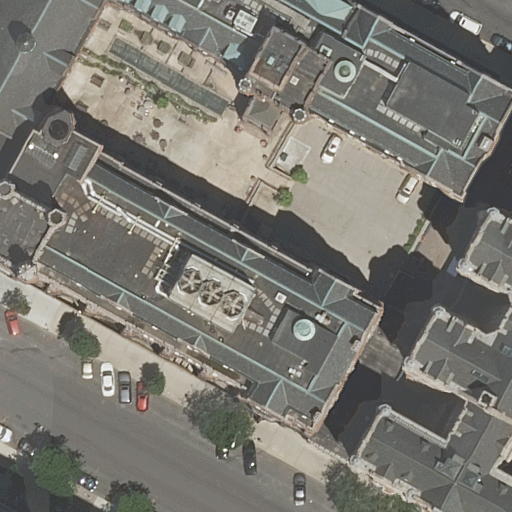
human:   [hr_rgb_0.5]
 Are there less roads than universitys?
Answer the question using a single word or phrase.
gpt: yes

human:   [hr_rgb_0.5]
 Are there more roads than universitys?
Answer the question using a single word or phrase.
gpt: no

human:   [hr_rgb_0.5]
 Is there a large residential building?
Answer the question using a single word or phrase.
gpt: yes

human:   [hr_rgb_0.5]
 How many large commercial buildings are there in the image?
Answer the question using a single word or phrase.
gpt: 0

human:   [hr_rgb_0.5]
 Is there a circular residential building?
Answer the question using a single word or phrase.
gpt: no

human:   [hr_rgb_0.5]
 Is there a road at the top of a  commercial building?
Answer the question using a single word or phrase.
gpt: no

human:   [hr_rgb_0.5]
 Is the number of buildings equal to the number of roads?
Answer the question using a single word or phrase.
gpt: no

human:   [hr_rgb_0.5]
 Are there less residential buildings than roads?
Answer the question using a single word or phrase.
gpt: no

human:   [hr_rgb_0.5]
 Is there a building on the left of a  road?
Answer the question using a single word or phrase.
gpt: yes

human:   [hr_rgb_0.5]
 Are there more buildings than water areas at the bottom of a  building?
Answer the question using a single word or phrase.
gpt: yes

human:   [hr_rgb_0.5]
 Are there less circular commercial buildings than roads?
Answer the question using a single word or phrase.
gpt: yes

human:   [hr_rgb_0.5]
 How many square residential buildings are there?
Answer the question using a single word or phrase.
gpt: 0

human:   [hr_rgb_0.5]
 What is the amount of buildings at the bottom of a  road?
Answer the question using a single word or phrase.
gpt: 4

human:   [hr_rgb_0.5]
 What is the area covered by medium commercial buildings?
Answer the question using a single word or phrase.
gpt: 0m2

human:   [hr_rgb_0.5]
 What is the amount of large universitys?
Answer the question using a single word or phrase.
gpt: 3

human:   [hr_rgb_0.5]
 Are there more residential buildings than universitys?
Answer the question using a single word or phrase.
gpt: yes

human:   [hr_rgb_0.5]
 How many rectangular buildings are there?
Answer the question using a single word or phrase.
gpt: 1

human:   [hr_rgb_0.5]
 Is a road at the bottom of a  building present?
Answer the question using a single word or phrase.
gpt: yes

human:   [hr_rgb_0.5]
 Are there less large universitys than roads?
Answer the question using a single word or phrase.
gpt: no

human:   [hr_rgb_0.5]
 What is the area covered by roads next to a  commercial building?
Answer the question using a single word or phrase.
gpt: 0m2

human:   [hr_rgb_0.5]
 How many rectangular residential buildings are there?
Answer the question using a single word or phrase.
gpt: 1

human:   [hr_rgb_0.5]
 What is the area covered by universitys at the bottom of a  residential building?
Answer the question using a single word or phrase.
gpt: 10641m2

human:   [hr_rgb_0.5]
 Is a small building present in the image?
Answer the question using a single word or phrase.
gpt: yes

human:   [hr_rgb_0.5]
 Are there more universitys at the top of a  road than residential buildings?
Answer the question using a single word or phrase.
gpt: no

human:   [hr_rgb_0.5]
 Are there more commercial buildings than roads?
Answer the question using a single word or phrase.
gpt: no

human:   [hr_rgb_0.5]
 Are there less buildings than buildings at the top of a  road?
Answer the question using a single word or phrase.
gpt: no

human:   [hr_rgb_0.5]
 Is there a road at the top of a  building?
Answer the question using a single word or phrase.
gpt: yes

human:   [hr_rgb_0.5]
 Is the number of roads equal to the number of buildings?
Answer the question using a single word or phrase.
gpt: no

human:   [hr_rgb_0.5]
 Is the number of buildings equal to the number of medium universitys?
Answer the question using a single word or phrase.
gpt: no

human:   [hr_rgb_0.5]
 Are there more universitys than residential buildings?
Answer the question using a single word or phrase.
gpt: no

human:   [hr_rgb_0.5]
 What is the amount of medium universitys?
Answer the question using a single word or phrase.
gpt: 0

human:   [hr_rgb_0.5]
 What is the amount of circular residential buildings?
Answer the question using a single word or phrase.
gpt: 0

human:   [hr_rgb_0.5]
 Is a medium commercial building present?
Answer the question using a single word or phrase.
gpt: no

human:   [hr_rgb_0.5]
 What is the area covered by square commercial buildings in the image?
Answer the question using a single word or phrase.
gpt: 0m2

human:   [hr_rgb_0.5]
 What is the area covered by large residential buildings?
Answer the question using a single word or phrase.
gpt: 4788m2

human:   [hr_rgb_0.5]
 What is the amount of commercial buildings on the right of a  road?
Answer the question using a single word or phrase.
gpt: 0